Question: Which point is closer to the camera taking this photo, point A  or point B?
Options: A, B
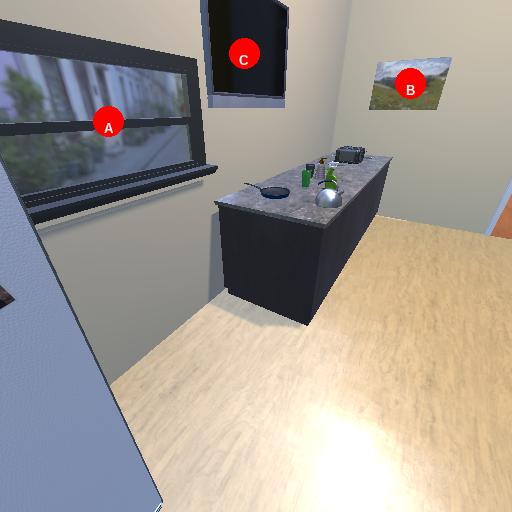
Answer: A